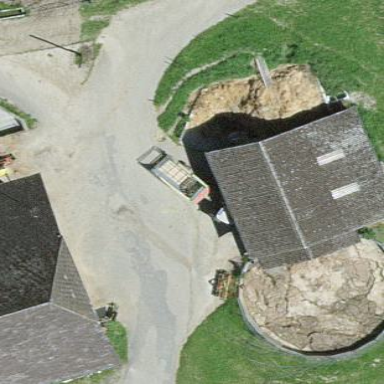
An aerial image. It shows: Shed.